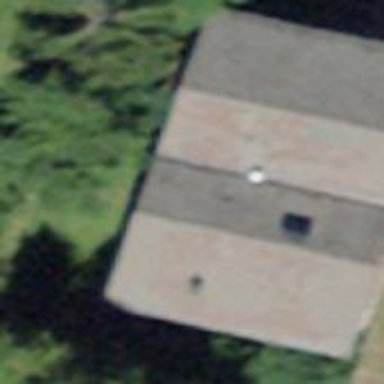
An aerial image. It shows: Building with tiled roof.